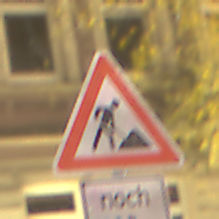
Verkehrszeichen: Arbeitsstelle
Zusatzzeichen unten: LaengeEinerStrecke3
Umgebung: Outdoor, Urban
Tageszeit: Night
Wetter: Clear
Licht: Artificial
Jahreszeit: NotSpecified
Kontrast: HighContrast